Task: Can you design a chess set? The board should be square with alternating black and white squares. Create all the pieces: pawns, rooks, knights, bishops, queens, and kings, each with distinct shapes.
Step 5506:
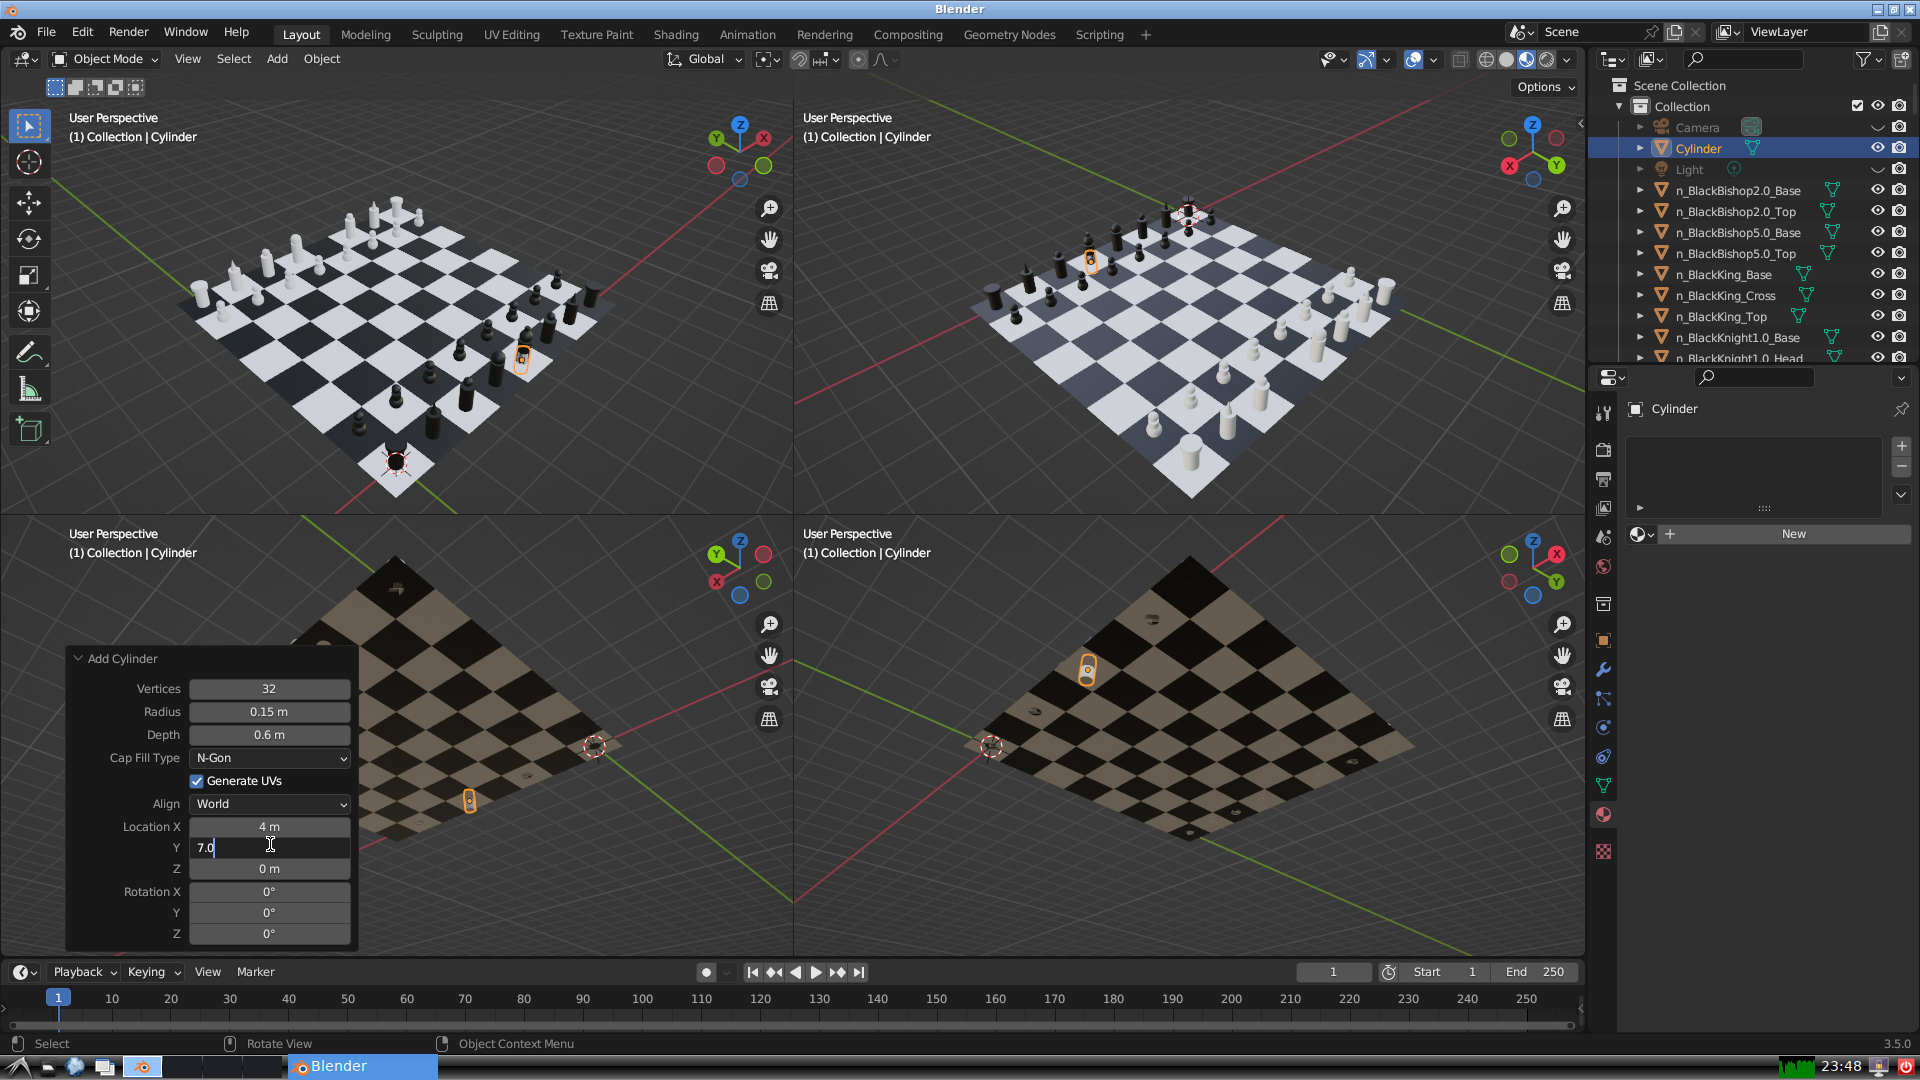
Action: {"key_press": ['Return']}